Breast ultrasound image
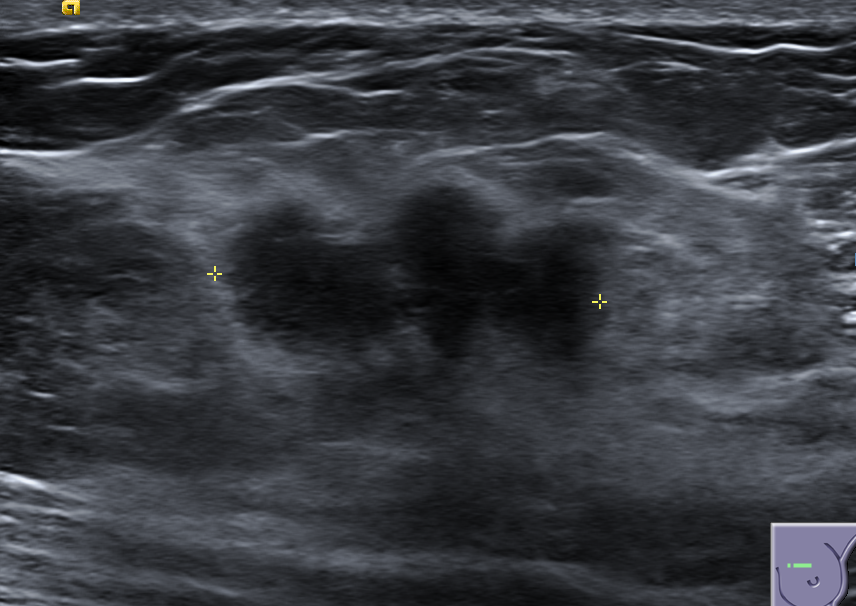
Diagnosis: malignant